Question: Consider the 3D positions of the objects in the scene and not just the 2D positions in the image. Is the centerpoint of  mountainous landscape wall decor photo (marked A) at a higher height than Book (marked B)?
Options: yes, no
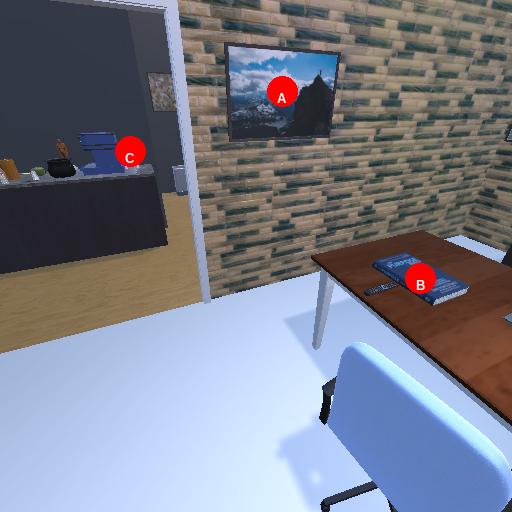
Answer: yes